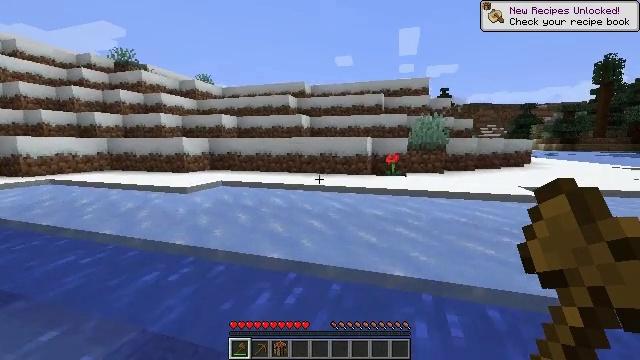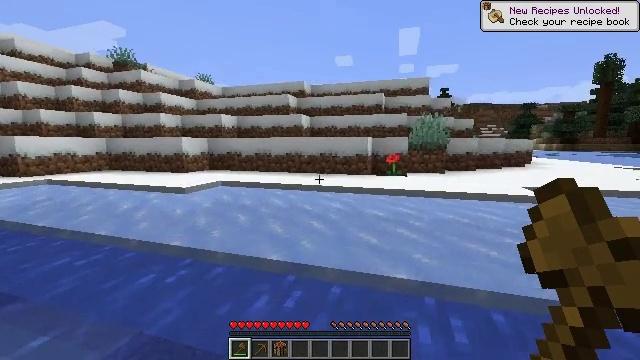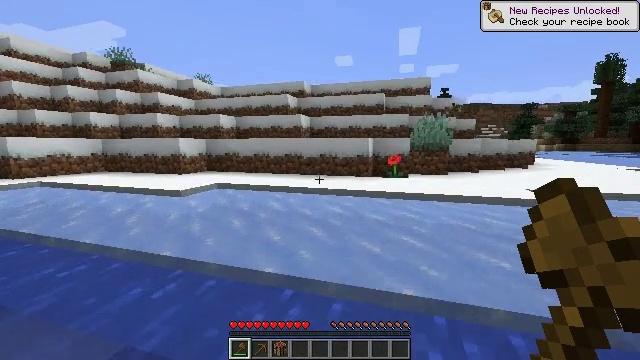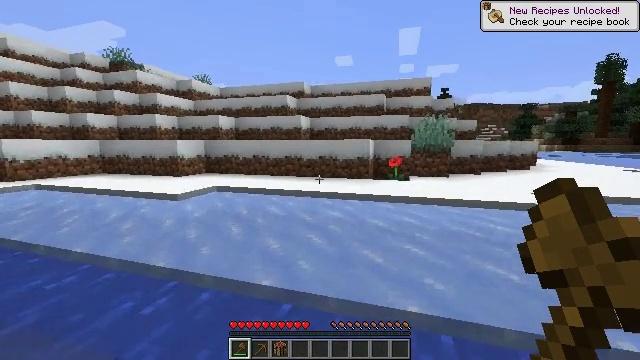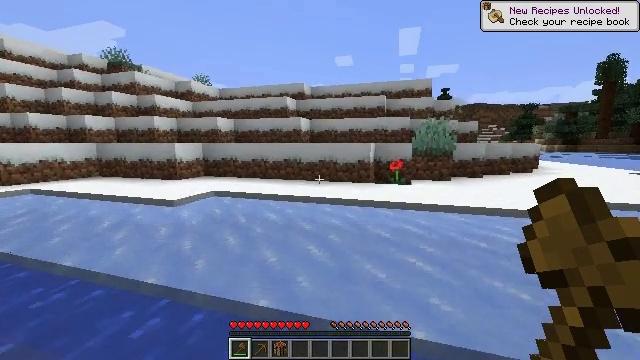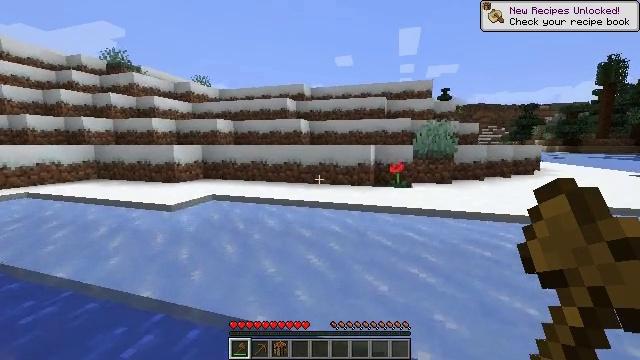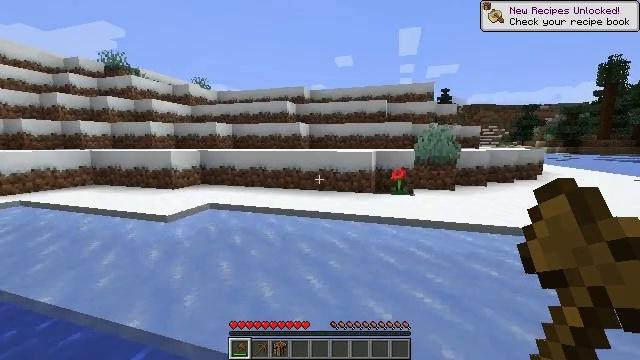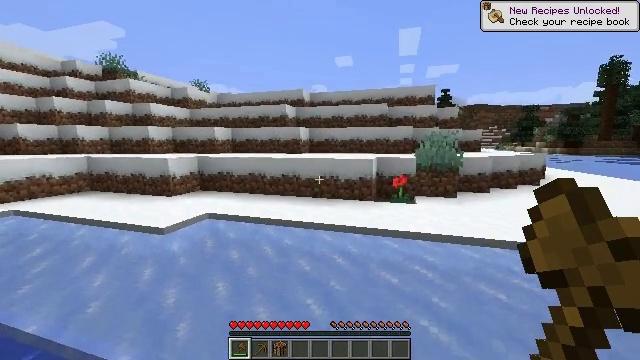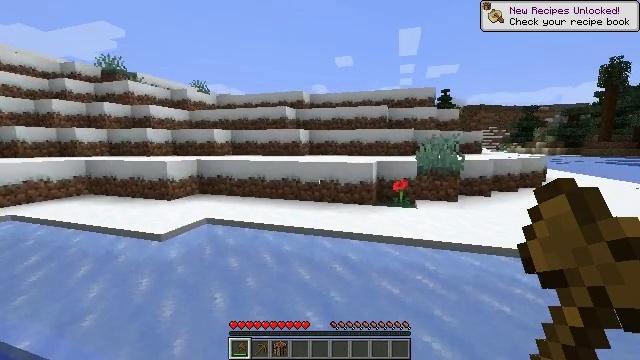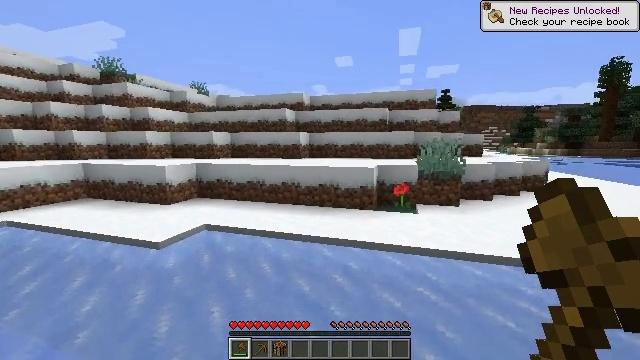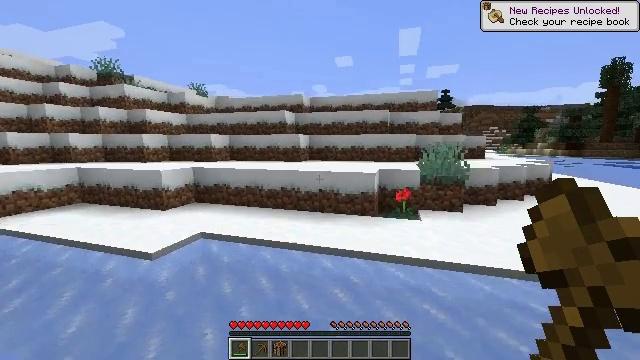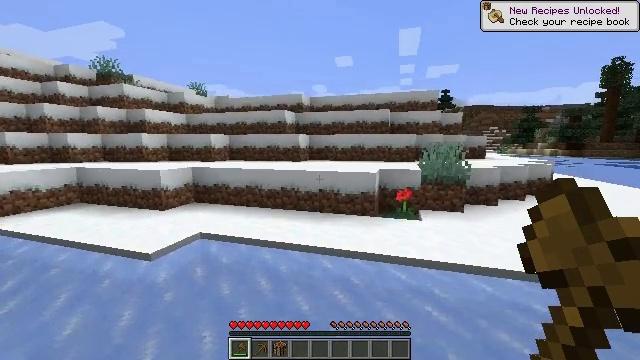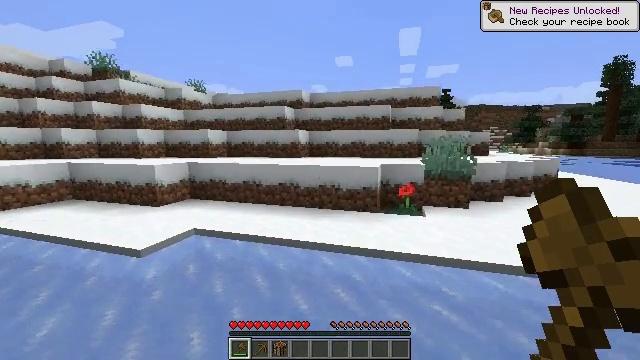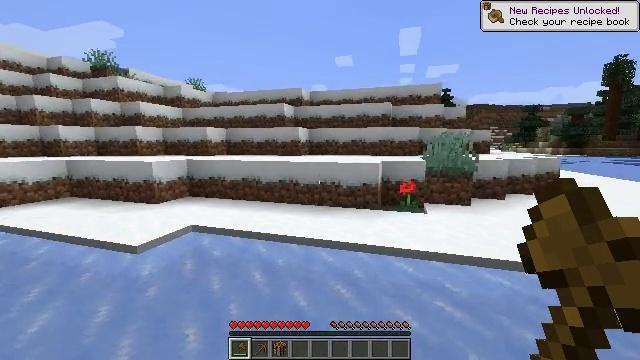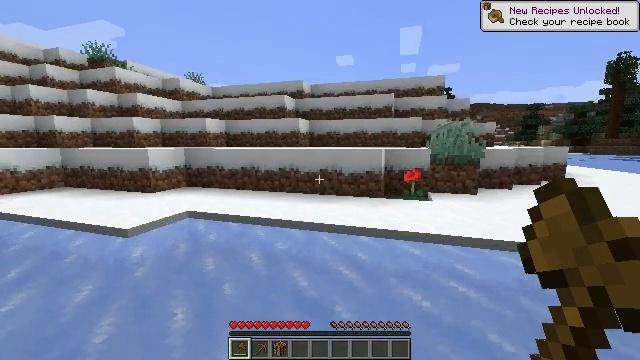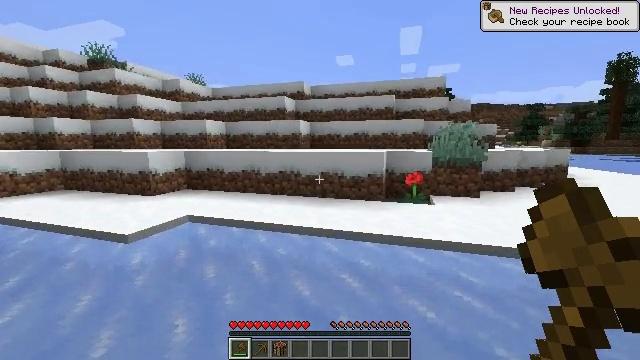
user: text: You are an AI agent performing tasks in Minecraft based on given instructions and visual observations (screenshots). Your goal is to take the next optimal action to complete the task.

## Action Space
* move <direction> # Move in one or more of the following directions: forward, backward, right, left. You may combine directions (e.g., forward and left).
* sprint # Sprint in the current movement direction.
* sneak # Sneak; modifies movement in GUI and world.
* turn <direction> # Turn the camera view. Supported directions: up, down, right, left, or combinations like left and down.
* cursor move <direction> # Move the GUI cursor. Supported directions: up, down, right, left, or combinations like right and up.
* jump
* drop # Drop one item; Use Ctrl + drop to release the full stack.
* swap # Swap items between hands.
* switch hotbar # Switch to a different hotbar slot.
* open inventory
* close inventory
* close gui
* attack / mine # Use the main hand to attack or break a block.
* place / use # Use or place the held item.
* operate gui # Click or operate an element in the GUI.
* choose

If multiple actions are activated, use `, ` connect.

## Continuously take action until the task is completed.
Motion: motion action
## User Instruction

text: Kill the rabbit.
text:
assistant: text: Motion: move forward, jump
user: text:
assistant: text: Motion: move forward, jump
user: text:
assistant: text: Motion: move forward, jump
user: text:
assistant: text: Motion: move forward, jump
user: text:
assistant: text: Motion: move forward, jump
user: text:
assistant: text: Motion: move forward, jump
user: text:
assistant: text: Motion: move forward, jump
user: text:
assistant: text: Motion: move forward, jump
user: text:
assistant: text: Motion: move forward, jump
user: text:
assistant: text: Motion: move forward, jump
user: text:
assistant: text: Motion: move forward, jump
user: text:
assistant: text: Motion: move forward, jump
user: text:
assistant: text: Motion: move forward, jump
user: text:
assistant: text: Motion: move forward, jump
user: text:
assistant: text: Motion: move forward, jump
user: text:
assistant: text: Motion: move forward, jump
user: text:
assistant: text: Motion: move forward, jump
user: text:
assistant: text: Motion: move forward, jump
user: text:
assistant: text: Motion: move forward, jump
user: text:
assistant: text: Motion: move forward, jump
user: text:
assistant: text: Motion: move forward, jump
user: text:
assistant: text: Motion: move forward, jump
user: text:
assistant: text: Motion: move forward, jump
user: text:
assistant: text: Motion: move forward, jump
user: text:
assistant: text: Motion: move forward, jump
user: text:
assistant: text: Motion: move forward, jump
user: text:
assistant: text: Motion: move forward, jump
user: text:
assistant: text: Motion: move forward, jump
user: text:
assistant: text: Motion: move forward, jump
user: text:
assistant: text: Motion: move forward, jump